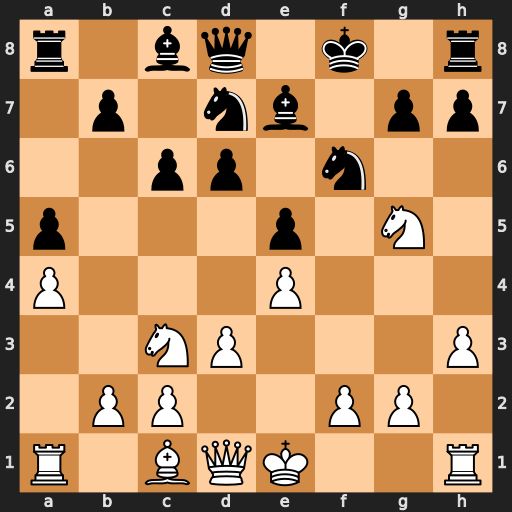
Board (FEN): r1bq1k1r/1p1nb1pp/2pp1n2/p3p1N1/P3P3/2NP3P/1PP2PP1/R1BQK2R
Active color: w
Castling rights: KQ
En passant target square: -
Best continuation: Ne6+ Kf7 Nxd8+